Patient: sex M, age 55
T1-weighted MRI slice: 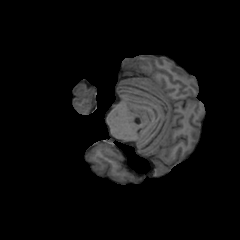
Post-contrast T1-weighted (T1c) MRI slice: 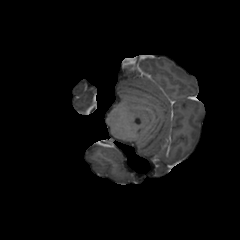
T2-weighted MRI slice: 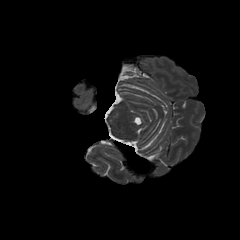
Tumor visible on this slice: no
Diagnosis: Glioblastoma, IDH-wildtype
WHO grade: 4